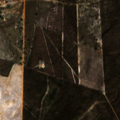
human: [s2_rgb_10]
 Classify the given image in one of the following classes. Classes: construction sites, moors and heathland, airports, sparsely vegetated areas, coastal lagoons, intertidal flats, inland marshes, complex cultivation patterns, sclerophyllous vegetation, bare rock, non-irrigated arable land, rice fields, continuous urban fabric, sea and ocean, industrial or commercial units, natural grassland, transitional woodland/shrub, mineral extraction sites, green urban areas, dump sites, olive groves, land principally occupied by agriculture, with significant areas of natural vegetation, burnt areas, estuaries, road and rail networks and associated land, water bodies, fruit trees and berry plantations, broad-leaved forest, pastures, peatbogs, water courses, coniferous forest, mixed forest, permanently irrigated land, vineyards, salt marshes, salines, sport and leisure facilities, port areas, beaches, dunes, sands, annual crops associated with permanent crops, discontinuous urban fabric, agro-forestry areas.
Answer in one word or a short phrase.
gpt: transitional woodland/shrub